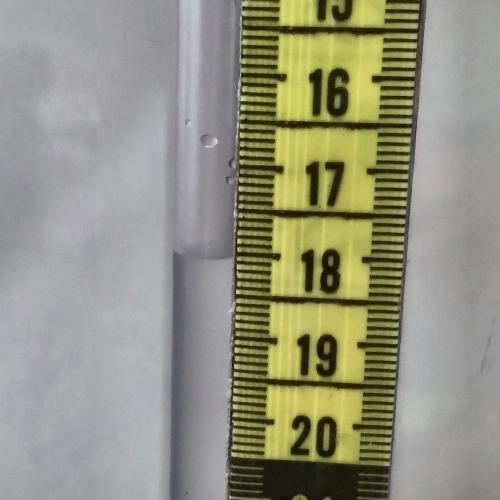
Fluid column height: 18.1 cm